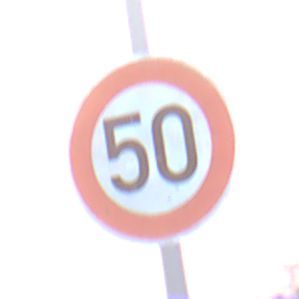
Verkehrszeichen: Geschwindigkeit50
Umgebung: Outdoor, Nature
Tageszeit: SunriseSunset
Wetter: Clear
Licht: Natural
Jahreszeit: NotSpecified
Kontrast: LowContrast